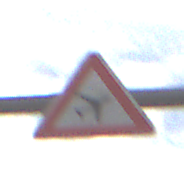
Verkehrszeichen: FlugbetriebLinks
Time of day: Midday
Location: Outdoor (Nature)
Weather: PartlyCloudy
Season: NotSpecified
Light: Natural